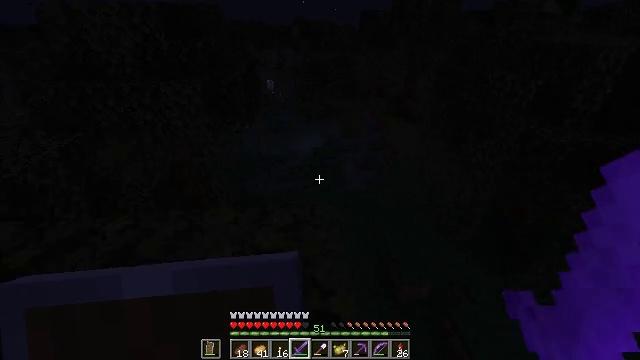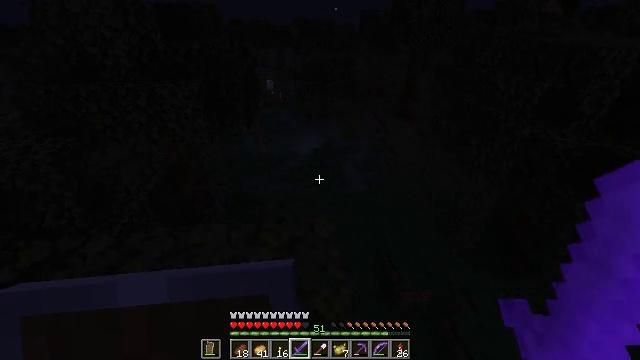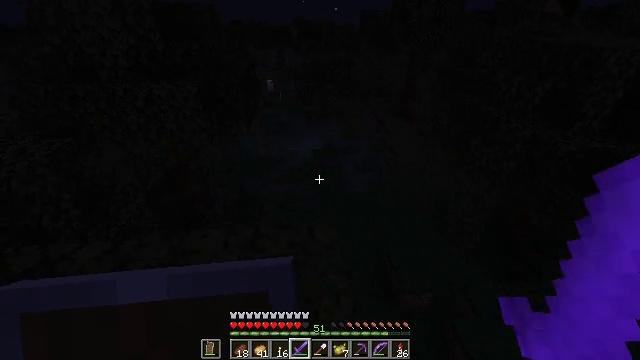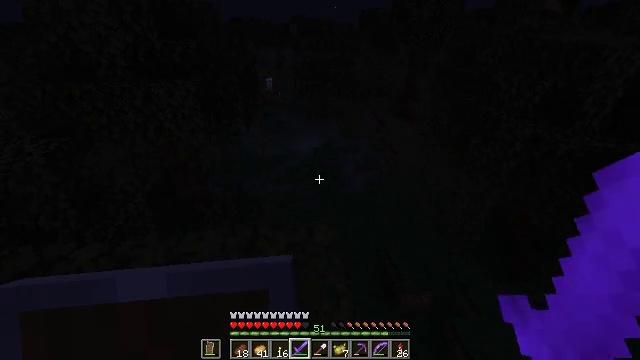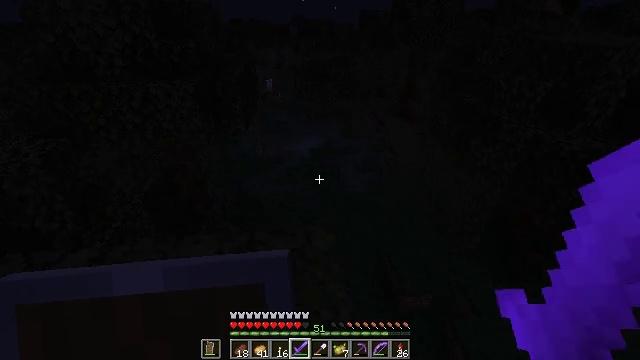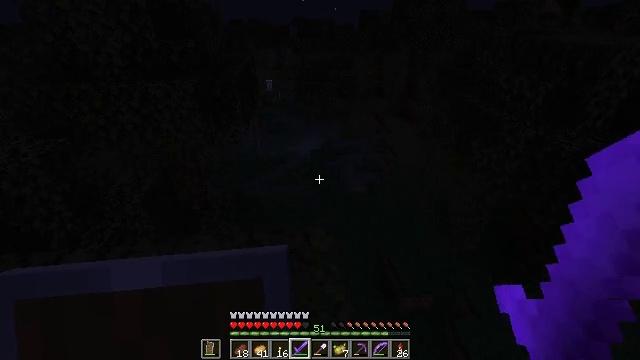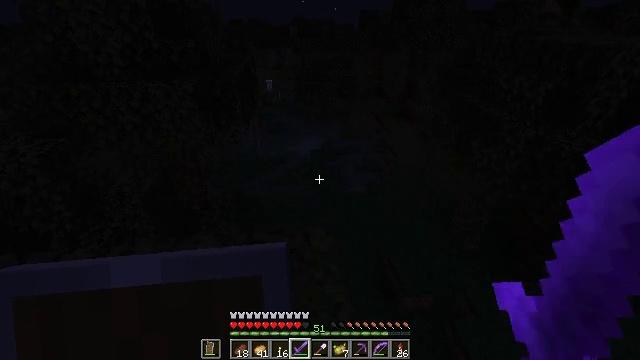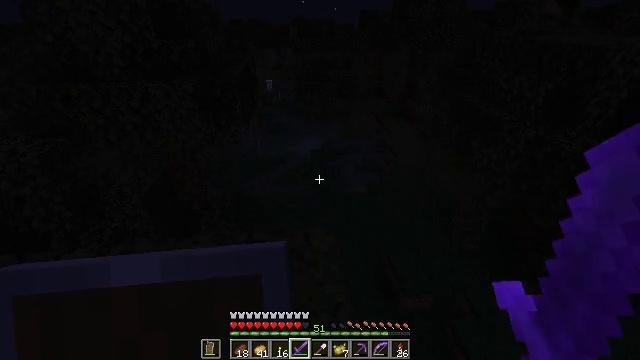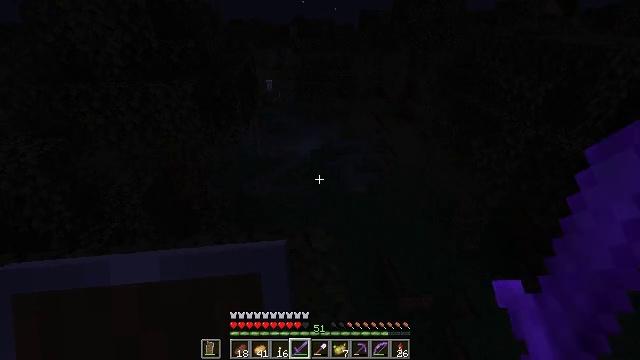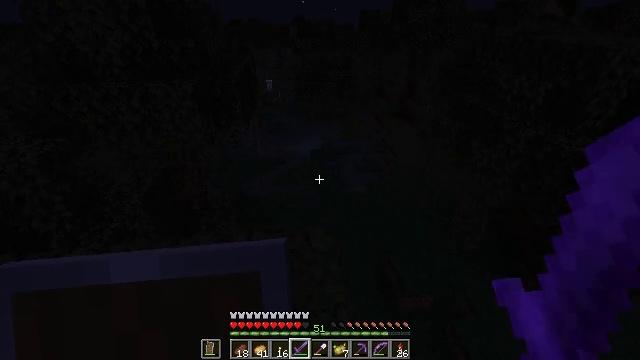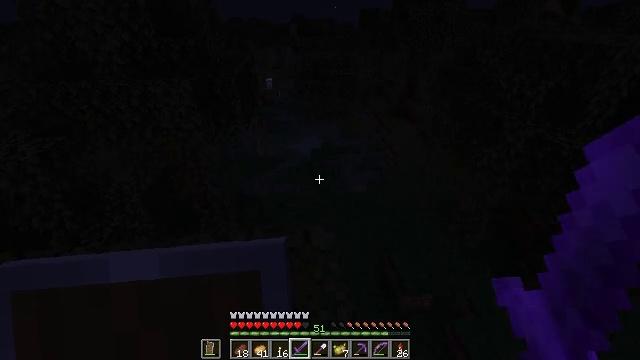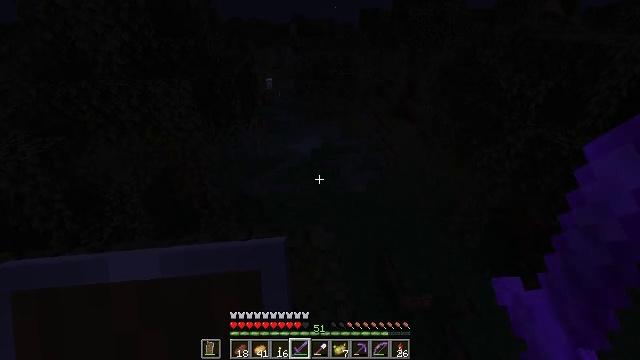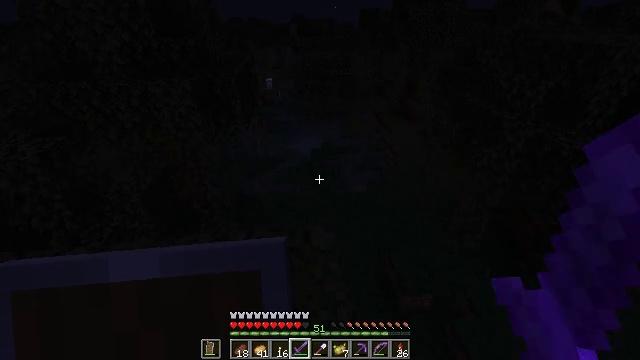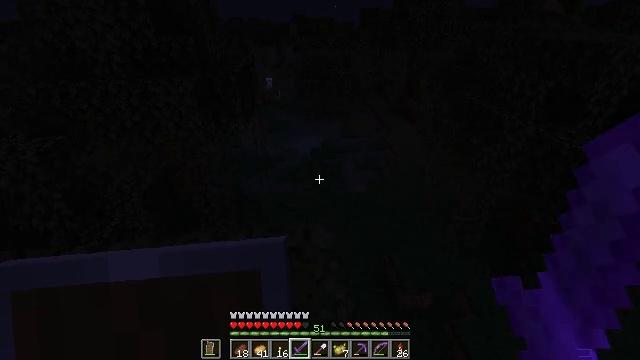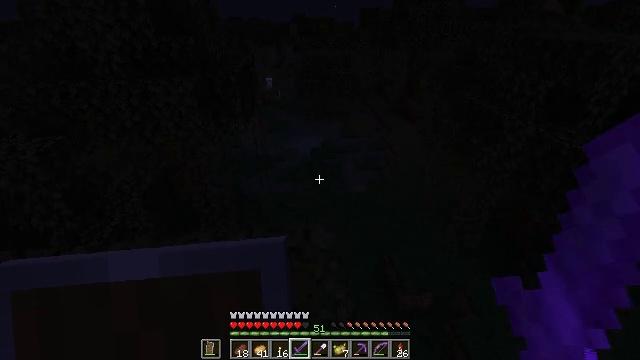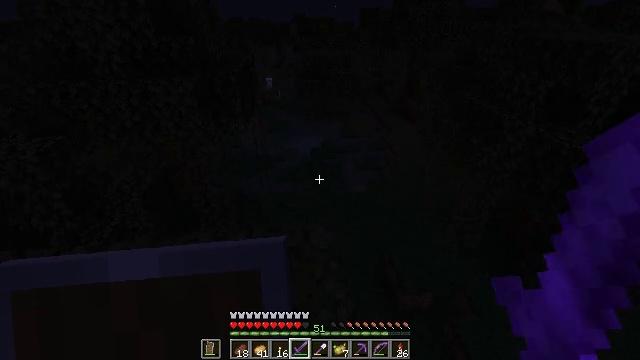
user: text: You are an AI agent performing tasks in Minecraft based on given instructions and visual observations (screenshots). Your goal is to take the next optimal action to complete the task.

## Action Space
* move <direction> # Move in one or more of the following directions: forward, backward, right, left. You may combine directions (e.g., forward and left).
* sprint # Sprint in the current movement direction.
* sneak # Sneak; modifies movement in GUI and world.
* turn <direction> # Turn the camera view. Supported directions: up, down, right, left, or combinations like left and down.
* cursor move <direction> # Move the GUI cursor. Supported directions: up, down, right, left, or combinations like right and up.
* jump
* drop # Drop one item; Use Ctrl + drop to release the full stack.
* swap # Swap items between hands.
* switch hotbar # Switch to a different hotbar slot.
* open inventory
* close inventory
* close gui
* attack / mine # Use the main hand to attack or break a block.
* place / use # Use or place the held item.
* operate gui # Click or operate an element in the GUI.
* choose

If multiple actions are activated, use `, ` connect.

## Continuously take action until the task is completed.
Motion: motion action
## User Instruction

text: Kill the slime.
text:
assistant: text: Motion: move forward
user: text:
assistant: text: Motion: no_op
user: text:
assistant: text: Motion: no_op
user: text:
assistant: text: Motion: no_op
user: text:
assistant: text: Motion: no_op
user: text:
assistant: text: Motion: no_op
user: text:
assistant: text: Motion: no_op
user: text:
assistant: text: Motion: no_op
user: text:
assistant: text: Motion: no_op
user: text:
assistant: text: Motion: no_op
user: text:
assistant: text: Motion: no_op
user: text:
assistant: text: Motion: no_op
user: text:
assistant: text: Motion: no_op
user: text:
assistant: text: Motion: no_op
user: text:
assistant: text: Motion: no_op
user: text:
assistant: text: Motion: move forward
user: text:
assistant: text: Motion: move forward
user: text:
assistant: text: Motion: move forward
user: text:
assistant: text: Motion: no_op
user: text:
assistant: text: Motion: no_op
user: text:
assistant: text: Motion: no_op
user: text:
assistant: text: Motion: no_op
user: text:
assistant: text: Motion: no_op
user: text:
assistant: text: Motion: no_op
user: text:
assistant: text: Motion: no_op
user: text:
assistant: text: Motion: no_op
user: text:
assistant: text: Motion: no_op
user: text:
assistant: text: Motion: no_op
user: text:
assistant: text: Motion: turn right and down
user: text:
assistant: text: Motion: turn right and down